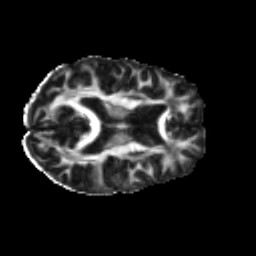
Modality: FA
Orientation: axial
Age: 29
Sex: female
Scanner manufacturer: ge
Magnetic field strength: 3 T
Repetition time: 7.8 s
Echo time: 0.0606 s